Interaction volume radius: 5 \u00c5
Interaction volume height: 15 \u00c5
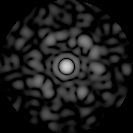
Disorder parameter: 0.8442